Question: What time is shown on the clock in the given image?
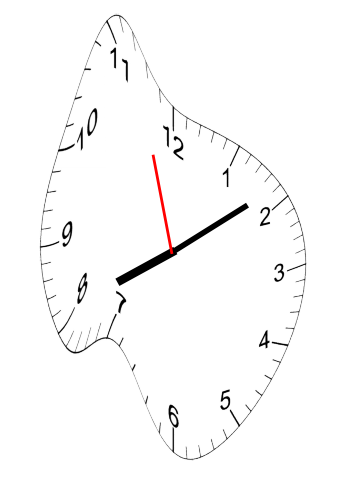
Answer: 08:08:57